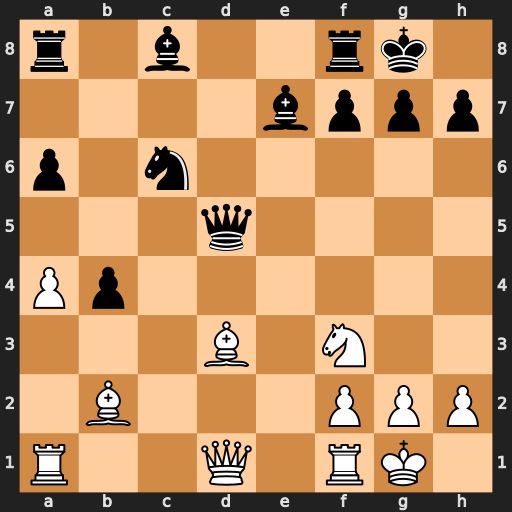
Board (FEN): r1b2rk1/4bppp/p1n5/3q4/Pp6/3B1N2/1B3PPP/R2Q1RK1
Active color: w
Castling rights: -
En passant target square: -
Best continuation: Bxh7+ Kxh7 Qxd5